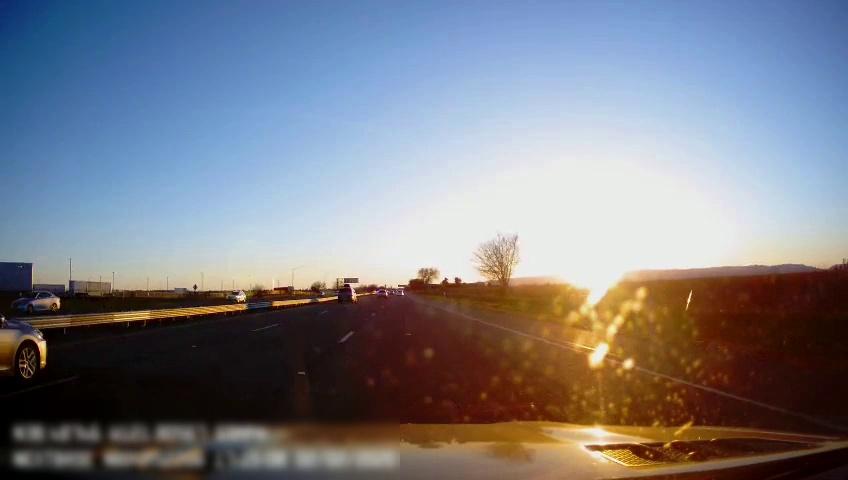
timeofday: Day
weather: Sunny
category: Drivable Space
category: Vehicles | SUV
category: Vehicles | SUV
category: Vehicles | Car
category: Vehicles | SUV
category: Vehicles | SUV
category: Lanes | Alternate Lane
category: Lanes | Alternate Lane
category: Lanes | Current Lane
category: Lanes | Alternate Lane